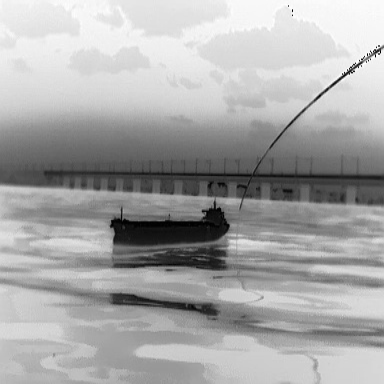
There is a liner in the infrared image.